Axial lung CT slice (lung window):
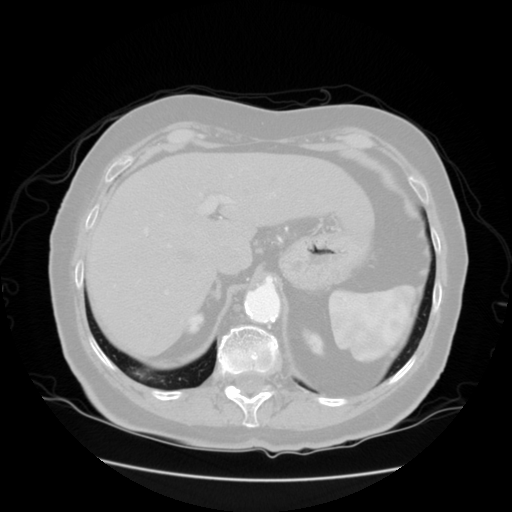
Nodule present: no